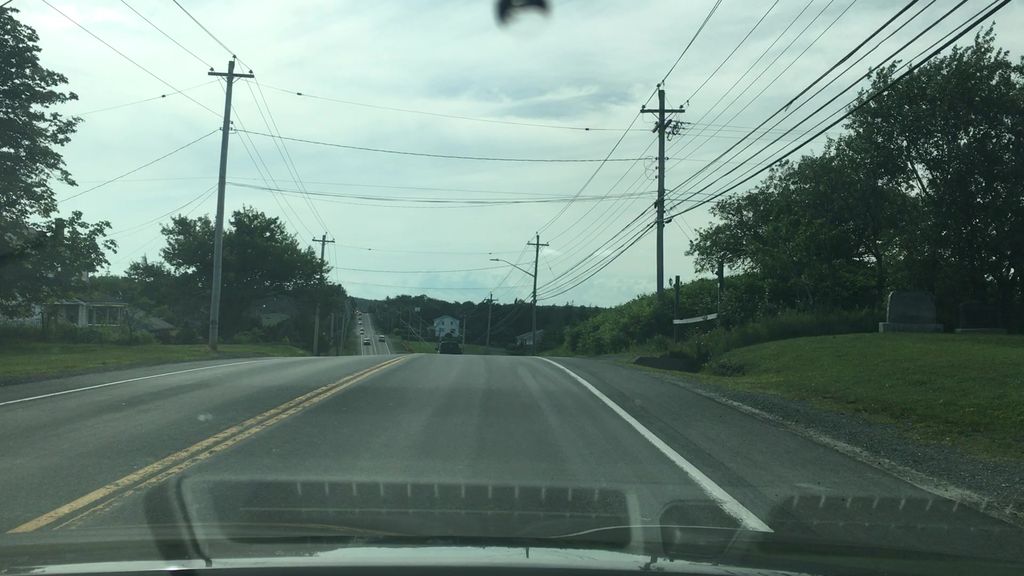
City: halifax